Question: I have a Oracle EBS form like so:

And I want to locate what are the names of the columns in the DB that pertain to these fields.
I have this so far, for a "Requst ID" column:
'''
select * from HHS_UMX_REG_REQUESTS WHERE reg_request_id = 261499
'''
Does anyone have any general tips/tricks to do this kind of thing?
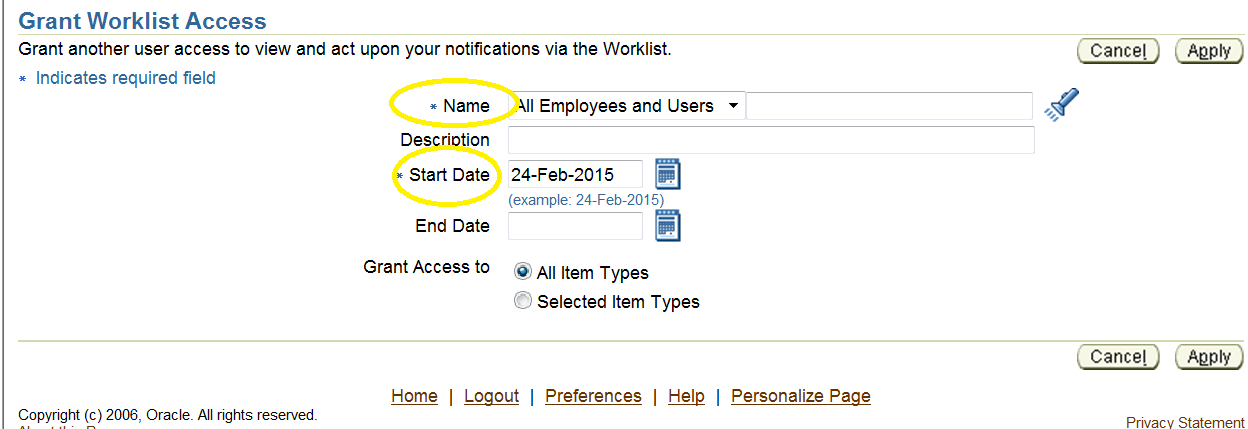
Answer: I don't have access to an 11 system but I think the same on R12:
When you create a worklist access grant it will add a record to the 'FND_GRANTS' table.
The 'Name' field is querying both 'FND_USER' and 'PER_ALL_PEOPLE_F' because you have to have a valid employee assignment to be eligible for workflow.
'Start Date' would come out of the 'FND_GRANTS' table 'START_DATE' column.
If you don't specify an 'END_DATE' it will place a 'null' in that column.
You can also delete the worklist access privilege from the grantee which doesn't place a date in the 'END_DATE' column it actually deletes the record from 'FND_GRANTS'.
Now for protips on how to find what tables your OA Framework pages are hitting:
<URL>
In the bottom left part of the screen you'll see a link called 'About this page', click that.
When you are in the about screen in the middle you'll see something similar to 'Business Component References Details'
In here you'll see objects like 'oracle.apps.fnd.wf.worklist.server.GrantersListVO' for example
Click on that and you'll actually get the version and SQL its using to query the data.
Example:
'''
SELECT GRANT_GUID,
GRANTEE_KEY,
START_DATE,
END_DATE,
PARAMETER1 AS granter_key,
PARAMETER2,
PARAMETER3,
PARAMETER4,
PARAMETER5,
PARAMETER6,
PARAMETER7,
PARAMETER8,
PARAMETER9,
PARAMETER10,
wf_directory.GetRoleDisplayName(PARAMETER1) AS granter_display_name
FROM FND_GRANTS
WHERE MENU_ID = :1
AND OBJECT_ID = :2
AND INSTANCE_SET_ID = :3
AND GRANTEE_KEY = :4
AND INSTANCE_TYPE = 'SET'
AND START_DATE <= sysdate
AND NVL(END_DATE, sysdate ) >= sysdate
UNION
SELECT SYS_GUID(),
NULL,
TO_DATE(NULL),
TO_DATE(NULL),
FND_GLOBAL.USER_NAME,
NULL,
NULL,
NULL,
NULL,
NULL,
NULL,
NULL,
NULL,
NULL,
wf_directory.GetRoleDisplayName(FND_GLOBAL.USER_NAME)
FROM dual
;
'''